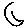
Label: moon